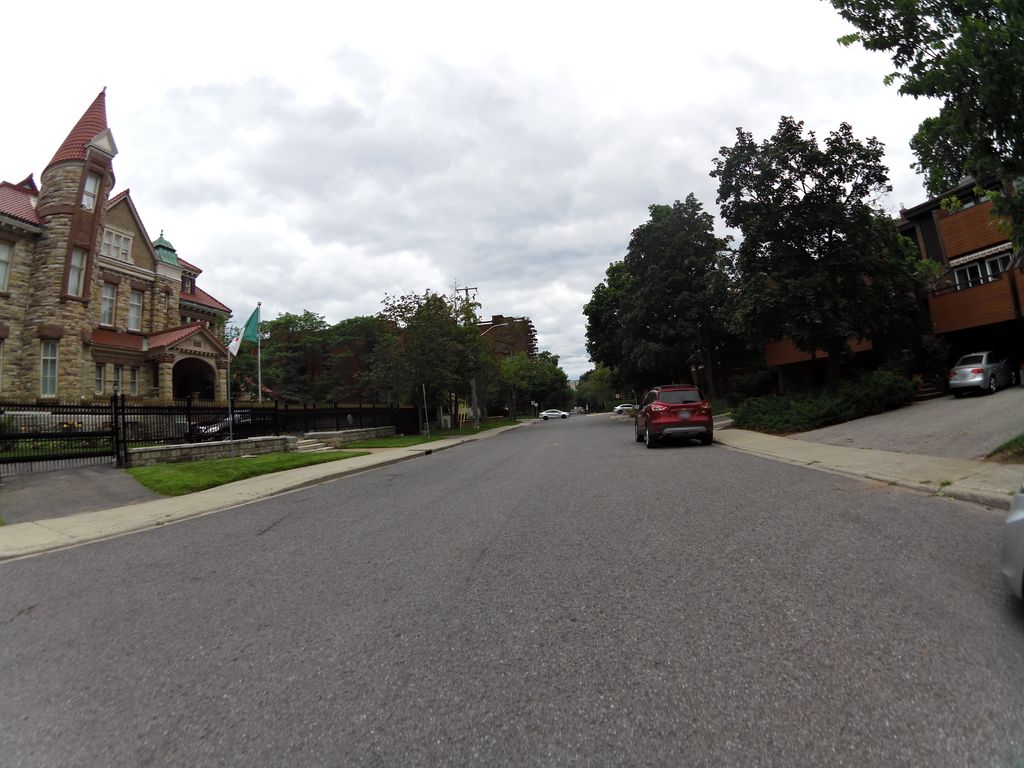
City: ottawa-gatineau